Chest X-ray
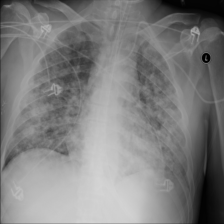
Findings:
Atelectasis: negative
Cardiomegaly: negative
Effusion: negative
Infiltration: positive
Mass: negative
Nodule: positive
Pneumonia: negative
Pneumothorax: negative
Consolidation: negative
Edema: negative
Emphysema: negative
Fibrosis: negative
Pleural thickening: negative
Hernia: negative